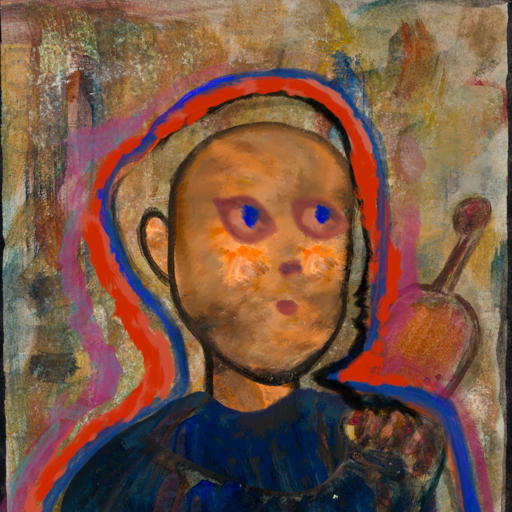
Background: Pipe, Head And Neck Side: Gypsy_Queen, Face Side: Mother_And_Son_Mother, Bust: Pipe, Hair Side: Experience, Head Accessory: Blank, Second Necklace: Blank, Necklace: Blank, Baby: Blank